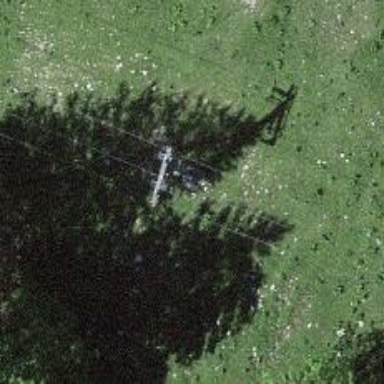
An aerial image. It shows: Pylon used for aerialway.